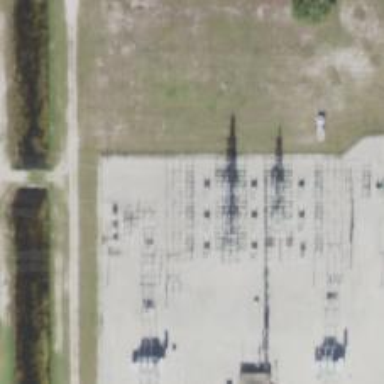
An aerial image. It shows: Switch for power supply.